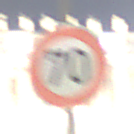
Verkehrszeichen: Geschwindigkeit70
Umgebung: Outdoor, Urban
Tageszeit: Night
Wetter: PartlyCloudy
Licht: Artificial
Jahreszeit: NotSpecified
Kontrast: HighContrast